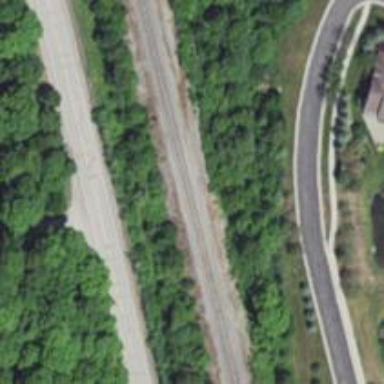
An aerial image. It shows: Abandoned spur railway.